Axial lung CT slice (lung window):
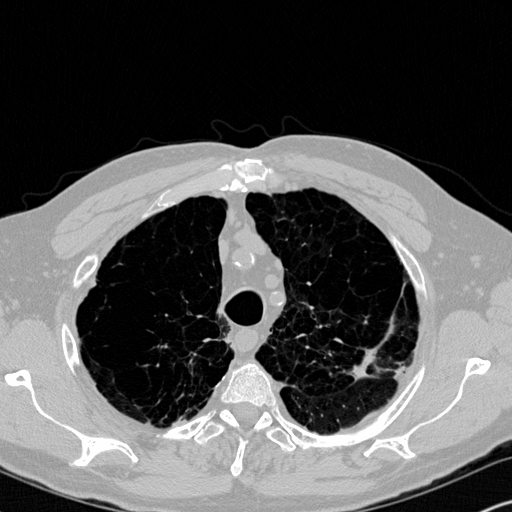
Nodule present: yes
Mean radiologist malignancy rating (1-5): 4